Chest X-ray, PA view. Patient: 53 years old, sex M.
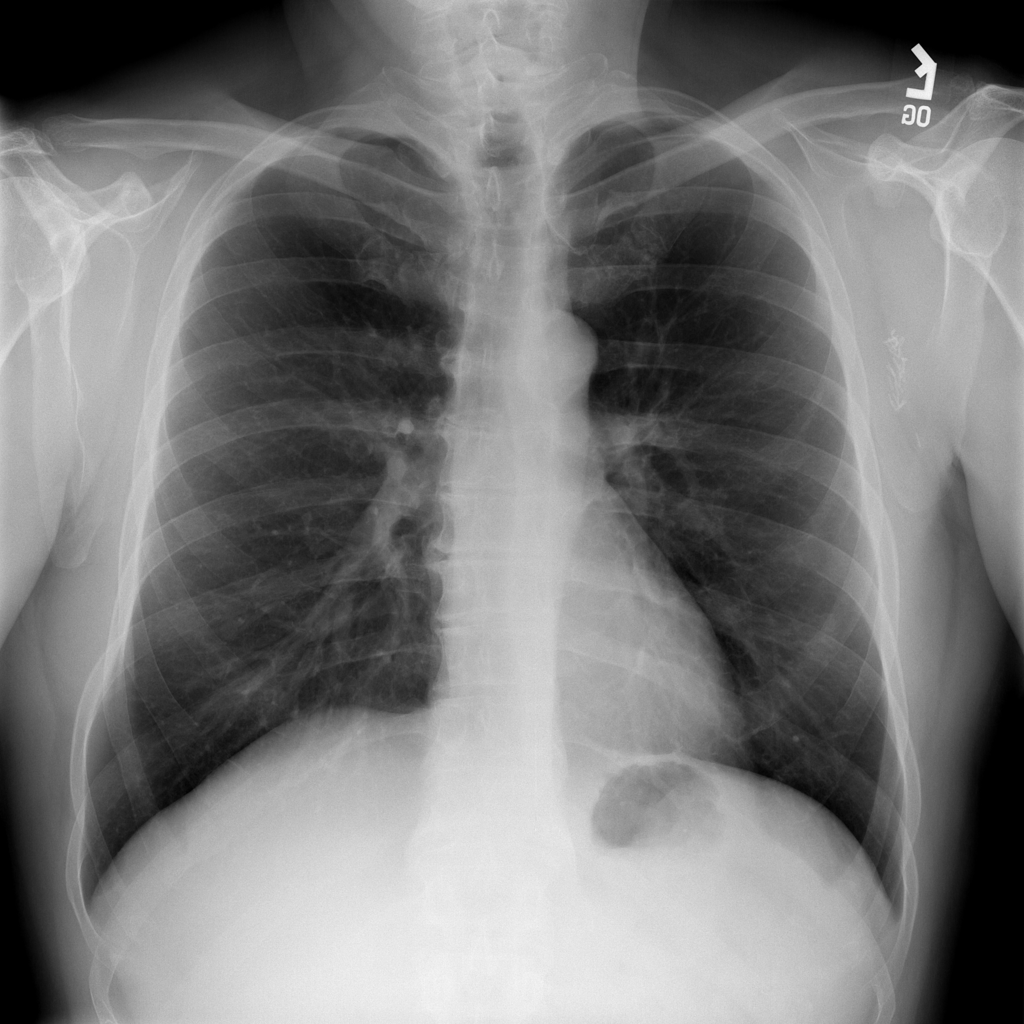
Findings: No Finding